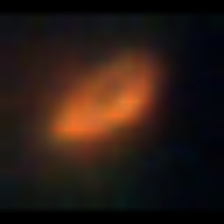
Taxon: Prorocentrum
Group: Dinoflagellates